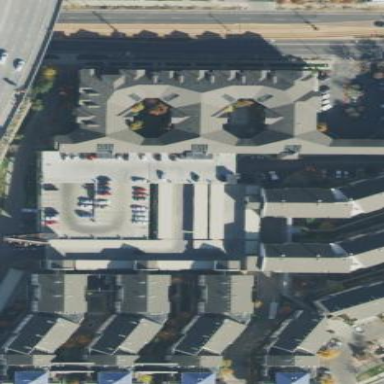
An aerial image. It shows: Multi-storey concrete parking building.